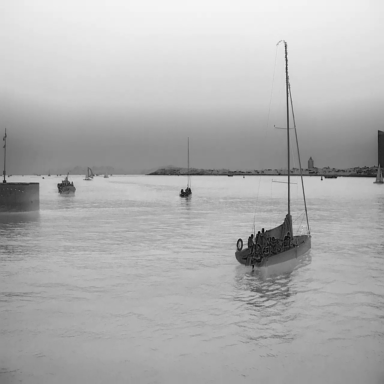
There are two bulk_carriers in the infrared image.